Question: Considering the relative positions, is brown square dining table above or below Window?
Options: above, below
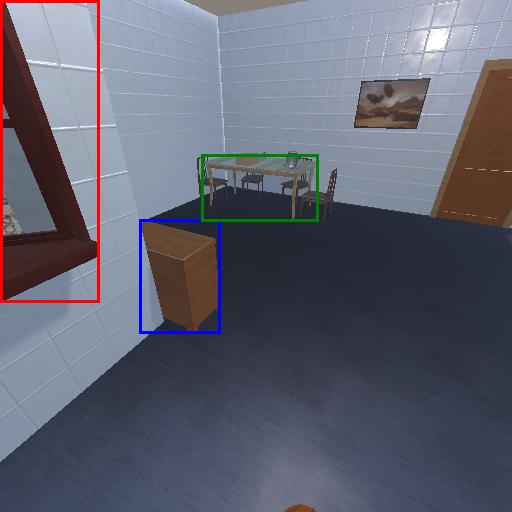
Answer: above